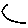
Label: moon